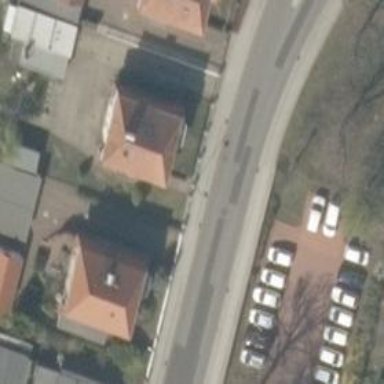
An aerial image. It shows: Secondary road.